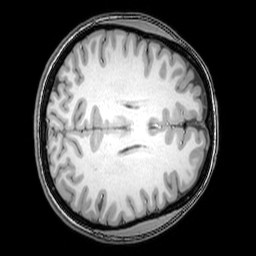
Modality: T1w
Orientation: axial
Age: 21
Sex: female
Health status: healthy
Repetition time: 0.081 s
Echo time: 0.037 s